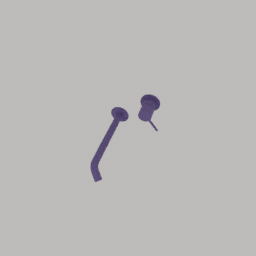
Label: appliances